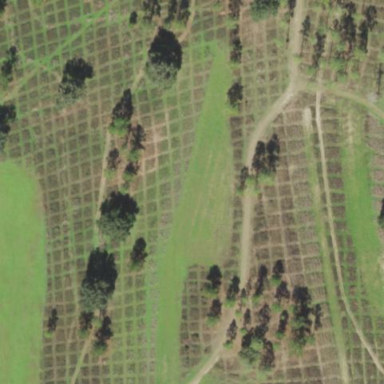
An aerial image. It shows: Orchard.